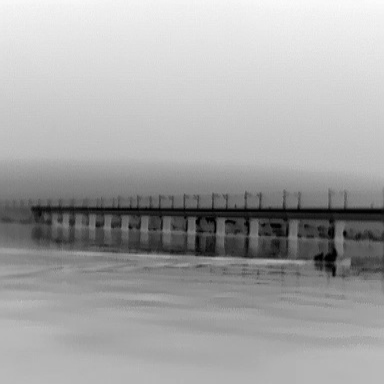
There is a canoe in the infrared image.